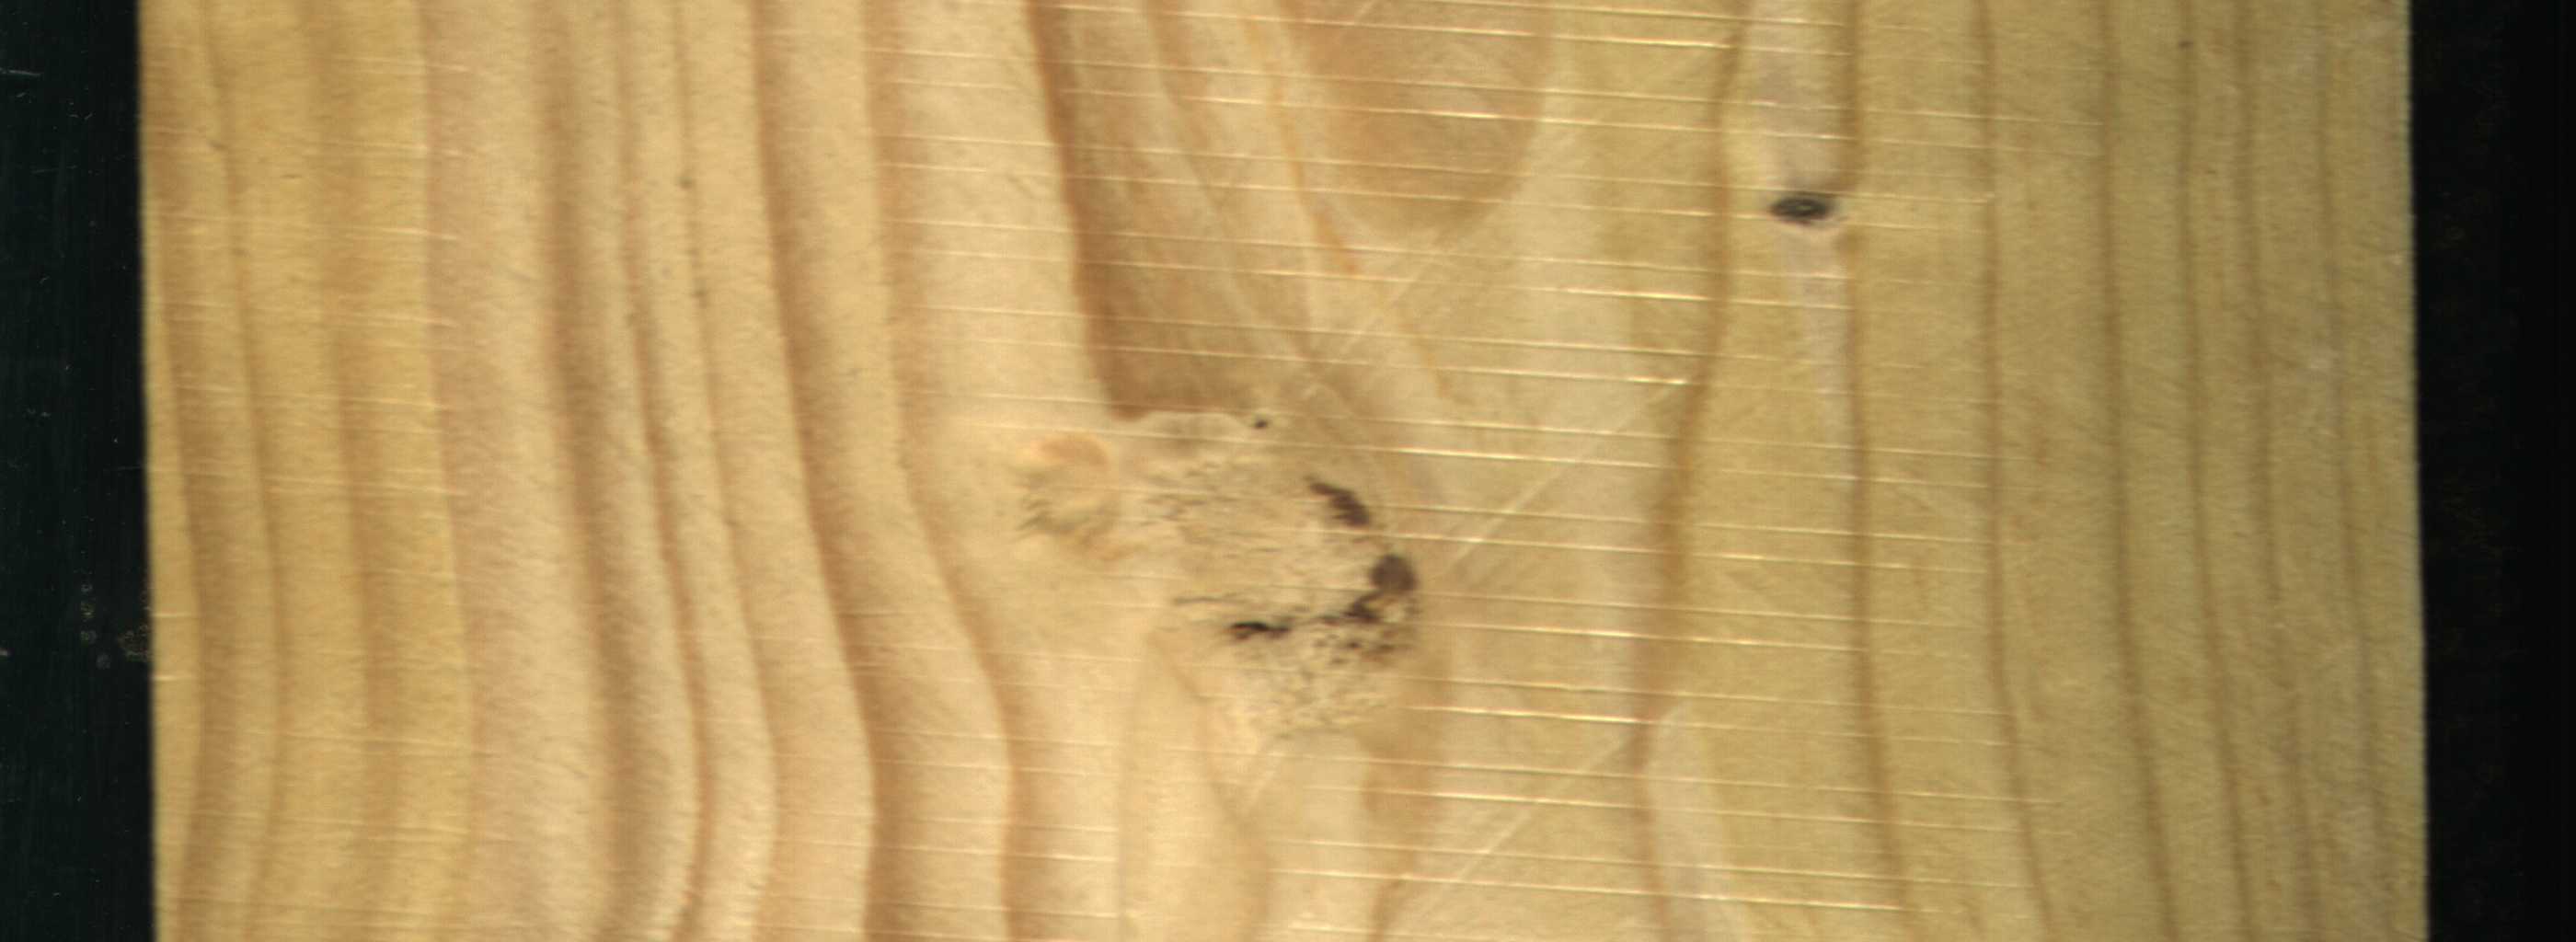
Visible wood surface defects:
Dead_Knot
Live_Knot